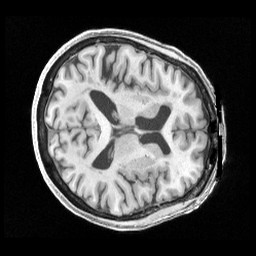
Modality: T1w
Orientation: axial
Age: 73
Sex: female
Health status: healthy
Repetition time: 2.4 s
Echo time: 0.00222 s